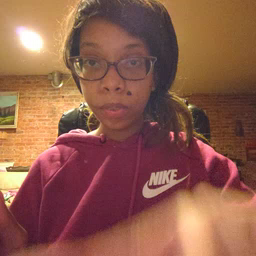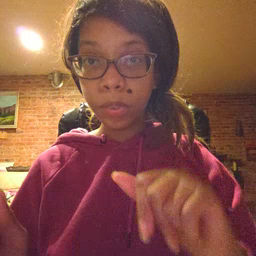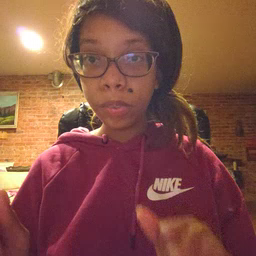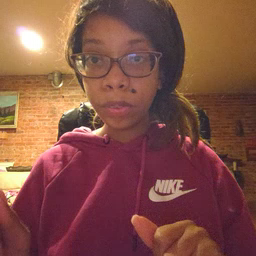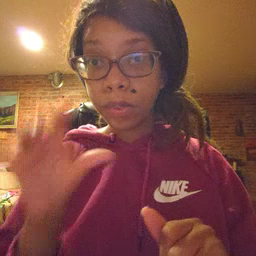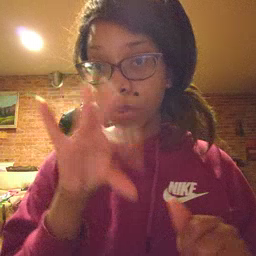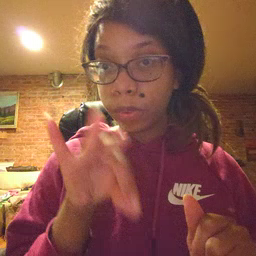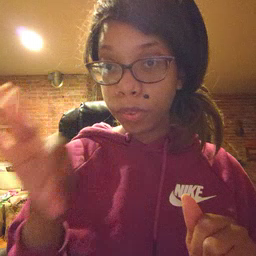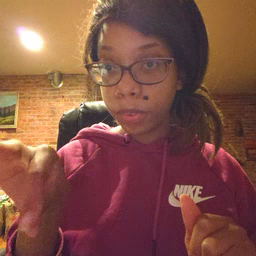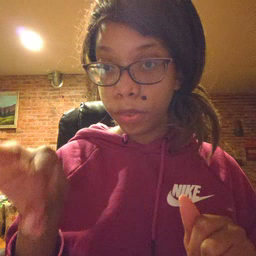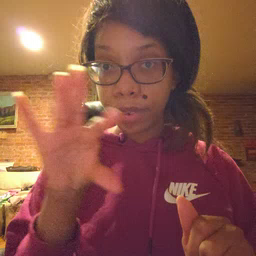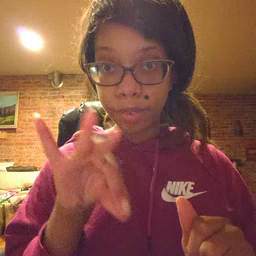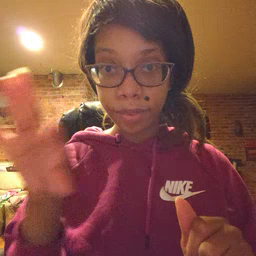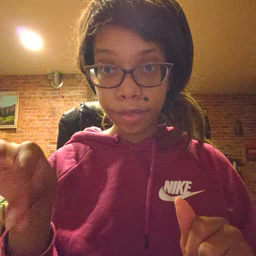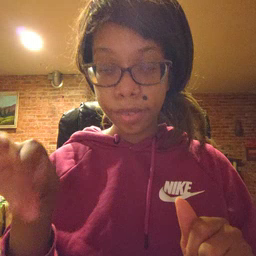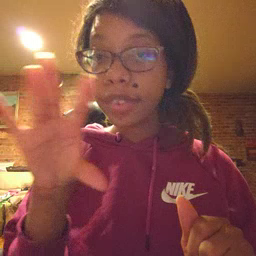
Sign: frenchfries